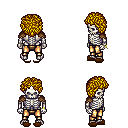
a pixel art fantasy rpg character, male body template, skeleton, leather shoulder armor, gold greaves, blonde curly afro hairstyle, bracelets, brown slippers, four views (front, back, left, right), 2x2 character sprite sheet, small pixel art, hard edges, no anti-aliasing